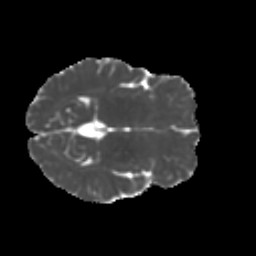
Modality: MD
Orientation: axial
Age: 23
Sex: female
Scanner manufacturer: ge
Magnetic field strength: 3 T
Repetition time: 7.8 s
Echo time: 0.0606 s